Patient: sex M, age 55
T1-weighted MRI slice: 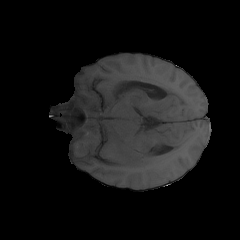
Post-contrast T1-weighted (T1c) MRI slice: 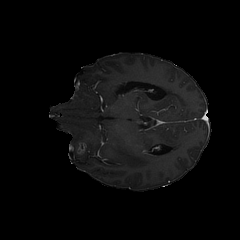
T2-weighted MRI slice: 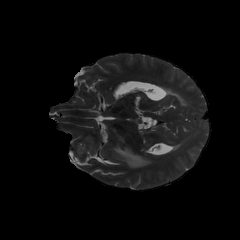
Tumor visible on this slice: yes
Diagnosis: Glioblastoma, IDH-wildtype
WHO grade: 4